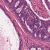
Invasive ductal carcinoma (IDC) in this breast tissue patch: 0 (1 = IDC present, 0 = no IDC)